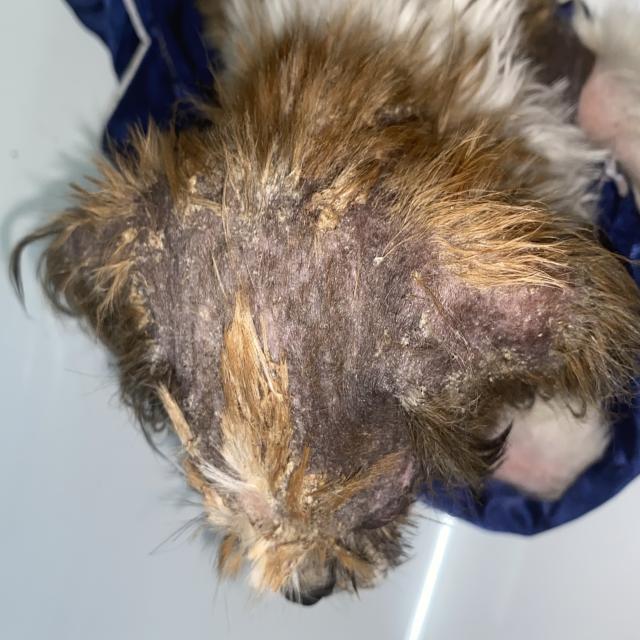
Canine demodicosis (Demodex mange) — caused by Demodex canis mites. Presents with alopecia, follicular papules, pustules, and comedones. Often localized on face and forelimbs.